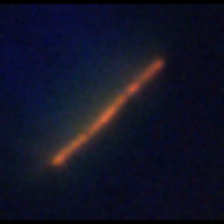
Taxon: Psuedo-nitzschia
Group: Diatoms